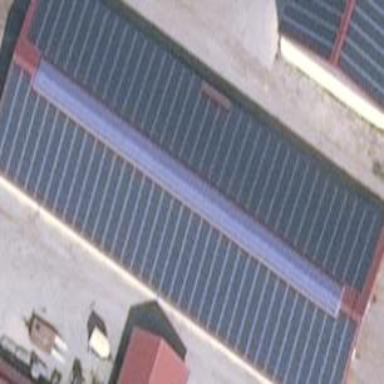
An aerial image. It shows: Building featuring small installation solar photovoltaic panel for electricity generation.